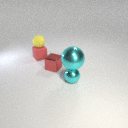
small red rubber cube to the left of small cyan metal sphere